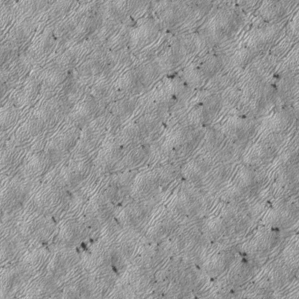
Label: frost